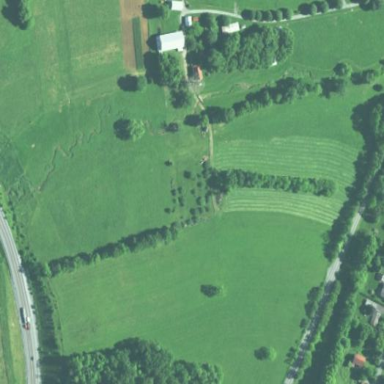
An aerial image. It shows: Open-air museum that attracts tourism.